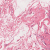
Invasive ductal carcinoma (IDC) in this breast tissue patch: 0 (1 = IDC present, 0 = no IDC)